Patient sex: F
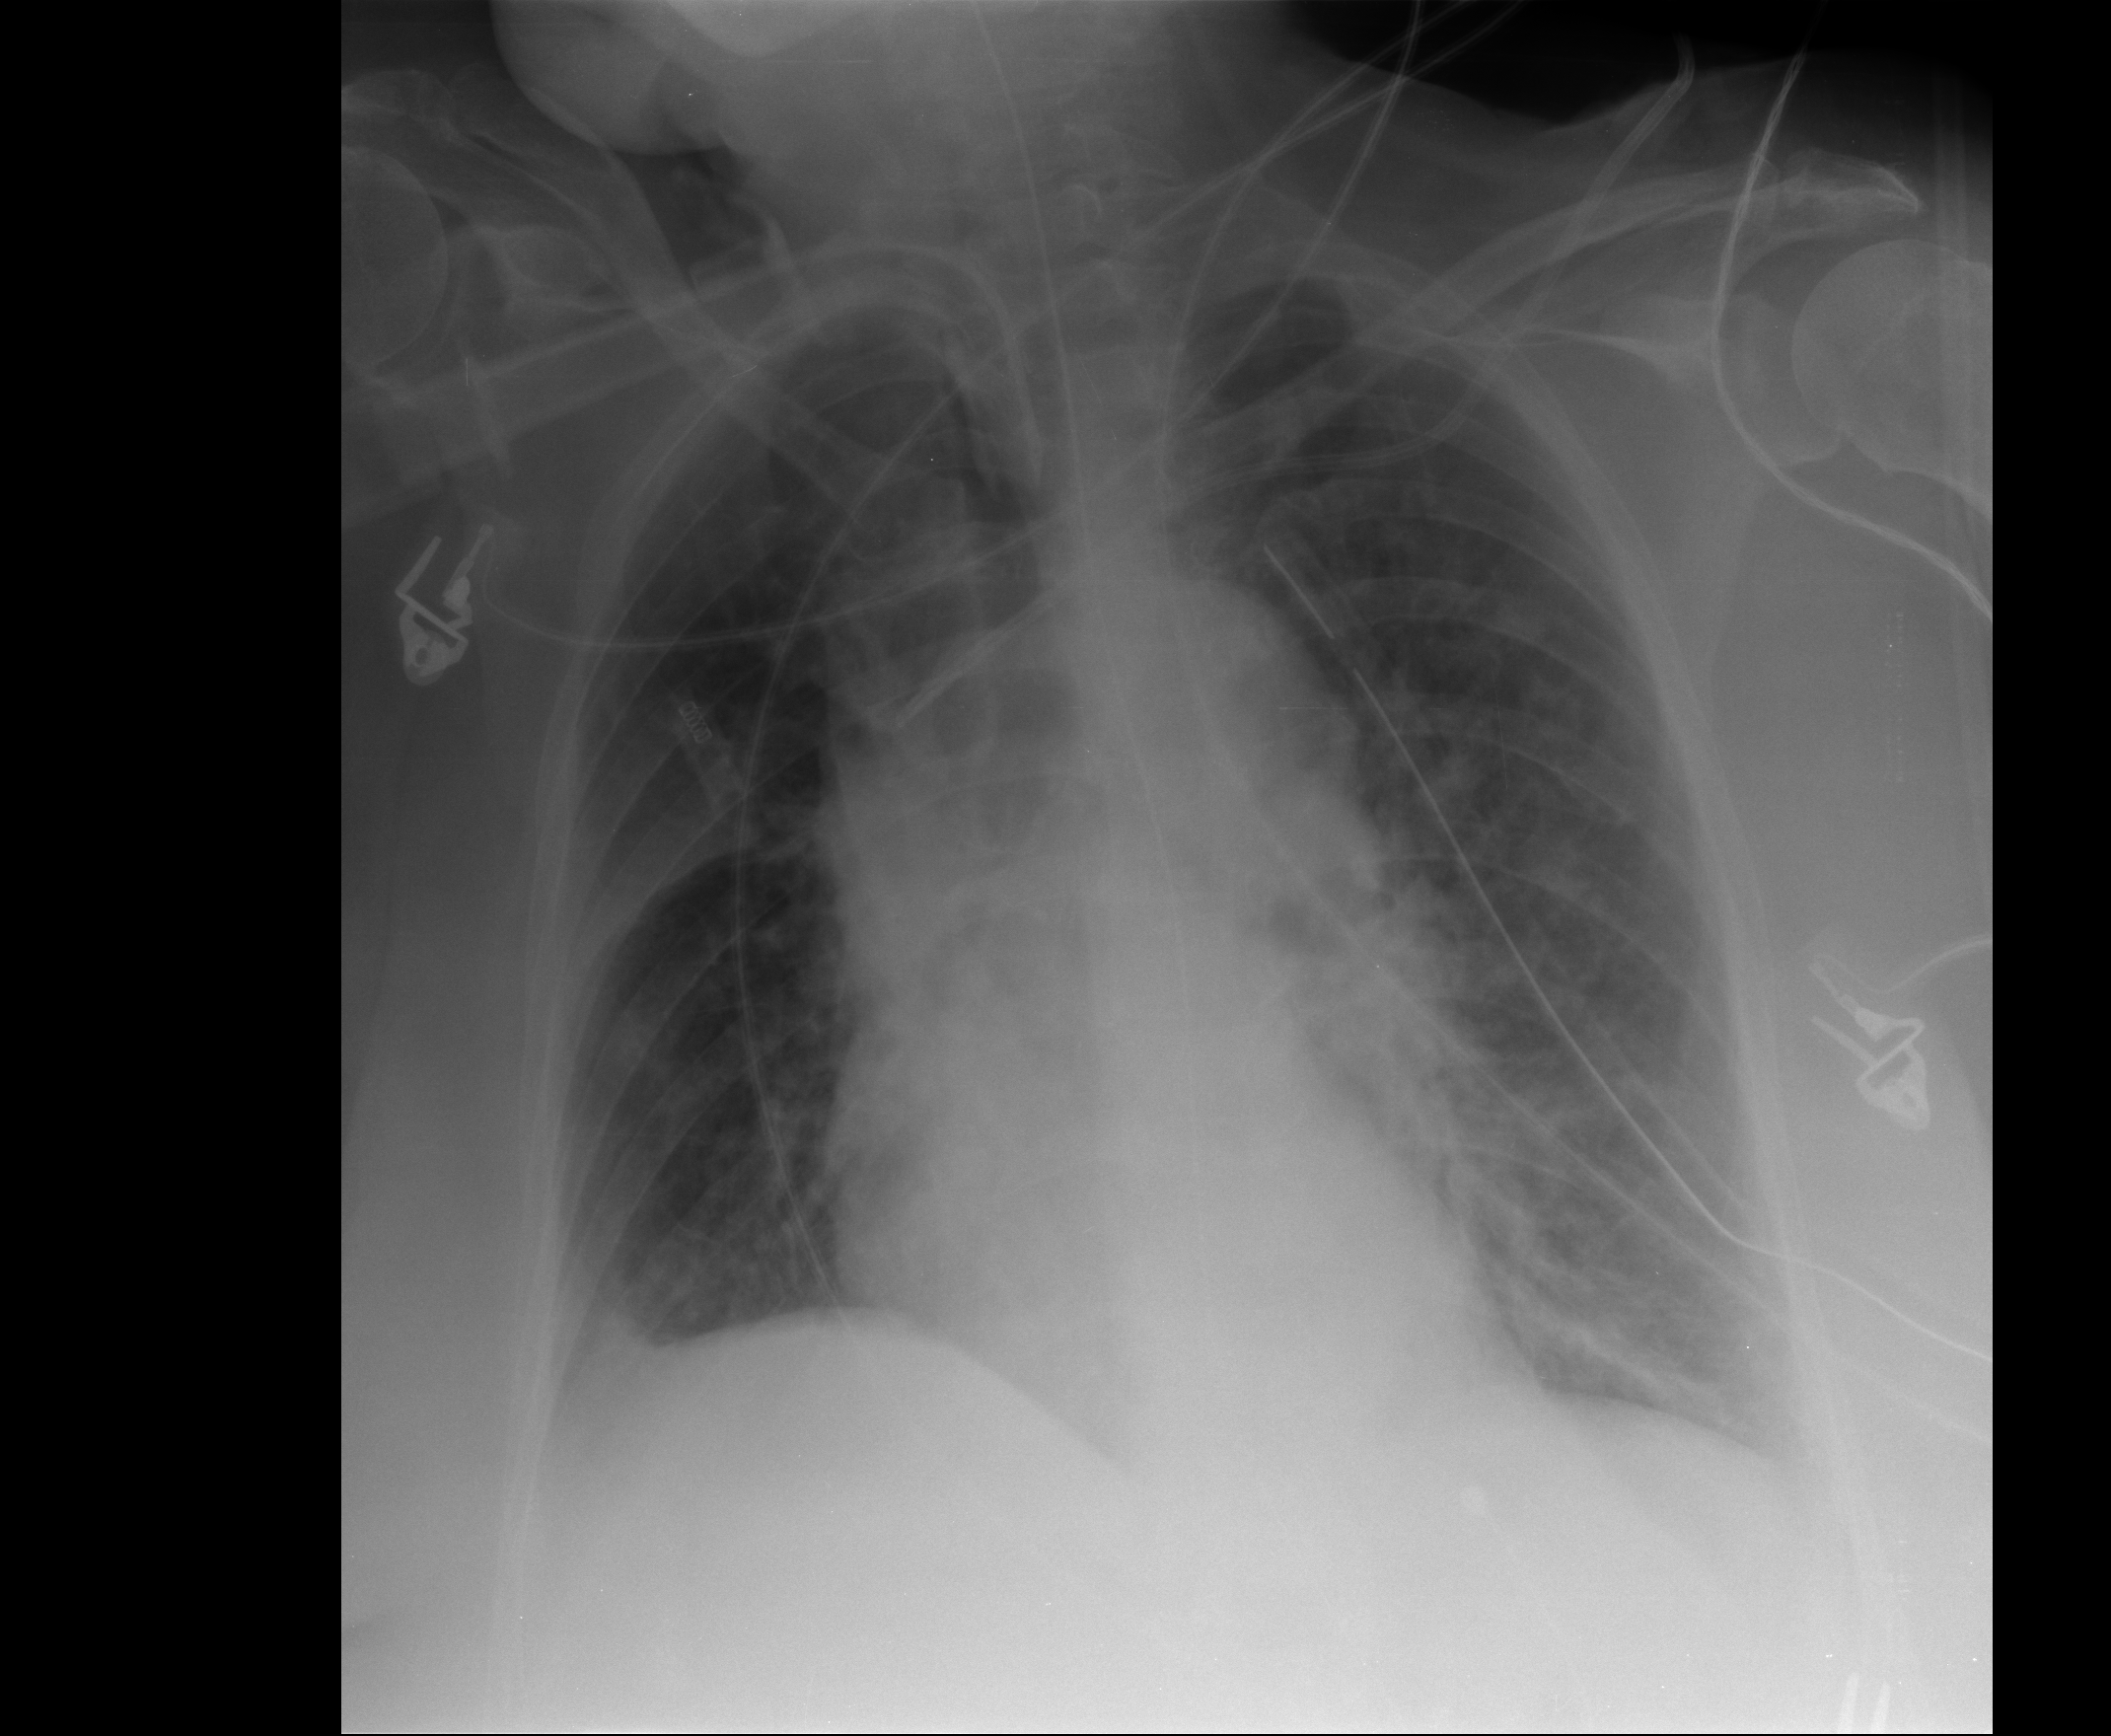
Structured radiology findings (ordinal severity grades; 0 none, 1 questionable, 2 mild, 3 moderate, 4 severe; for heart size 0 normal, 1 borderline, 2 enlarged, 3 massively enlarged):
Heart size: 0
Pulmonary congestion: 2
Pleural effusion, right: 0
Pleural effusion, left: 2
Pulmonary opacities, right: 0
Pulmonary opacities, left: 2
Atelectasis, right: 2
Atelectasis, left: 2